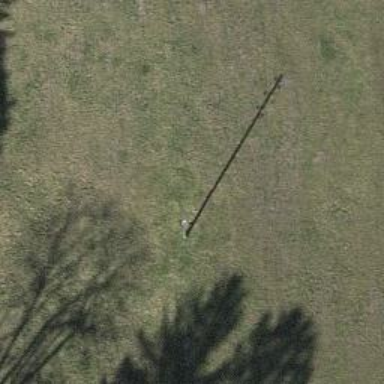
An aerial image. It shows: Minor power line with 3 cables.